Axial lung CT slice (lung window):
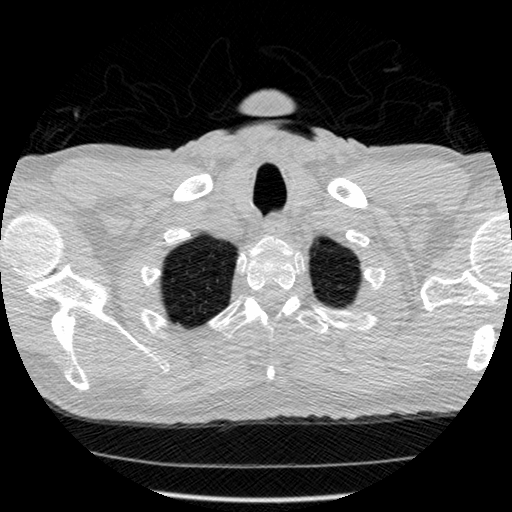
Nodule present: no